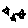
Label: star